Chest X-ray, PA view. Patient: 58 years old, sex F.
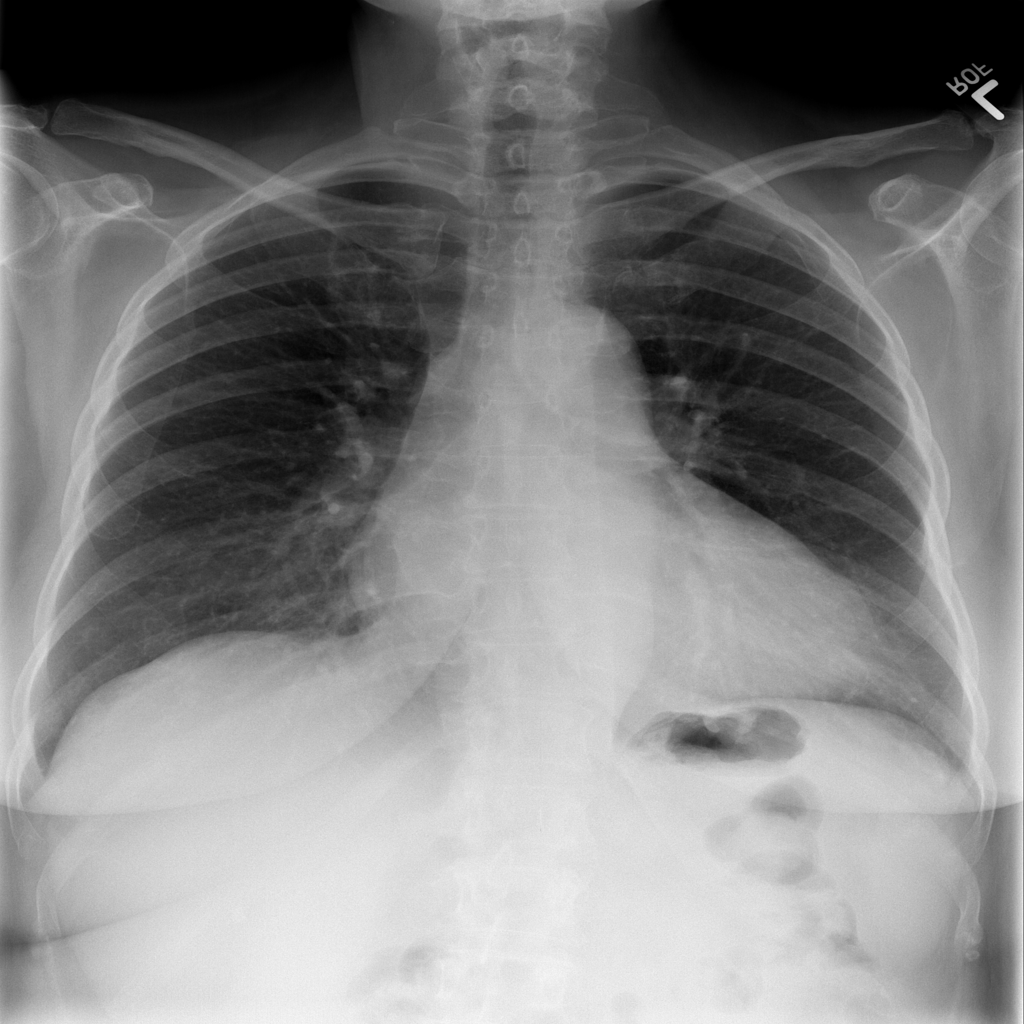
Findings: Cardiomegaly, Infiltration